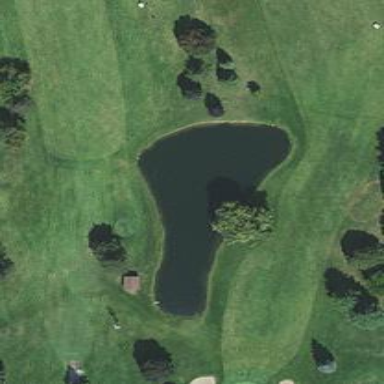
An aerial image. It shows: Pond surrounded by natural water.